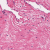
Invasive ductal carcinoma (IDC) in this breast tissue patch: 0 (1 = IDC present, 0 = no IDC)